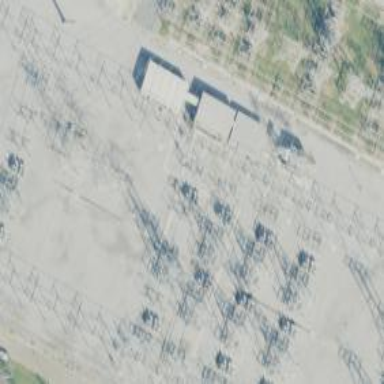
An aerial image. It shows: Switch used for power control.